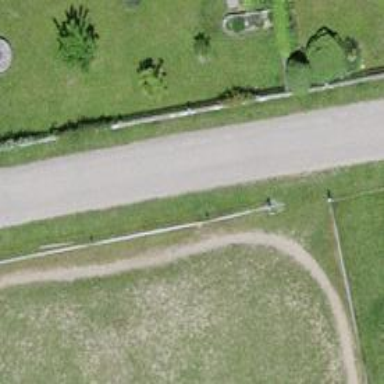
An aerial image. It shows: Unclassified asphalt road without sidewalk.